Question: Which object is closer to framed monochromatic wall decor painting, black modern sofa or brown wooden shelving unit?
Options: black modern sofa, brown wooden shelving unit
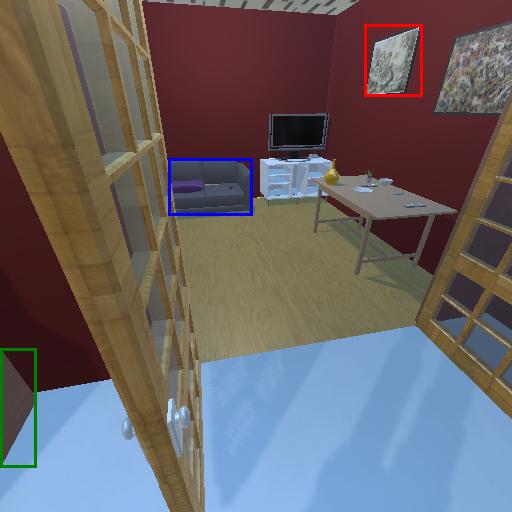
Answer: black modern sofa